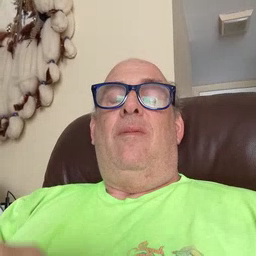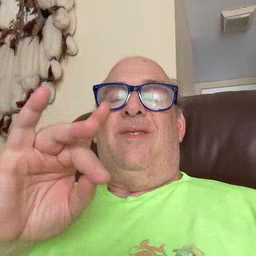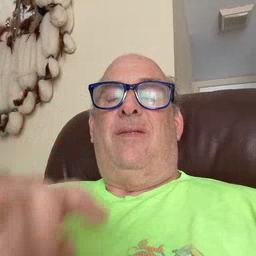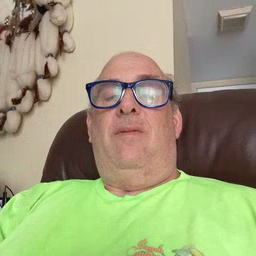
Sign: sticky